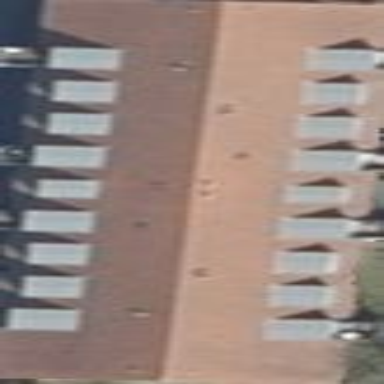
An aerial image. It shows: Image showing building with apartments.